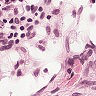
Metastatic tissue present: no